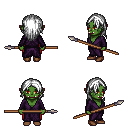
a pixel art fantasy rpg character, female body template, orc, green skin, purple robe, red pants, white long hairstyle, brown shoes, spear, four views (front, back, left, right), 2x2 character sprite sheet, small pixel art, hard edges, no anti-aliasing